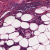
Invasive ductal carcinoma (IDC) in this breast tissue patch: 1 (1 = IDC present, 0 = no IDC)